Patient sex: F
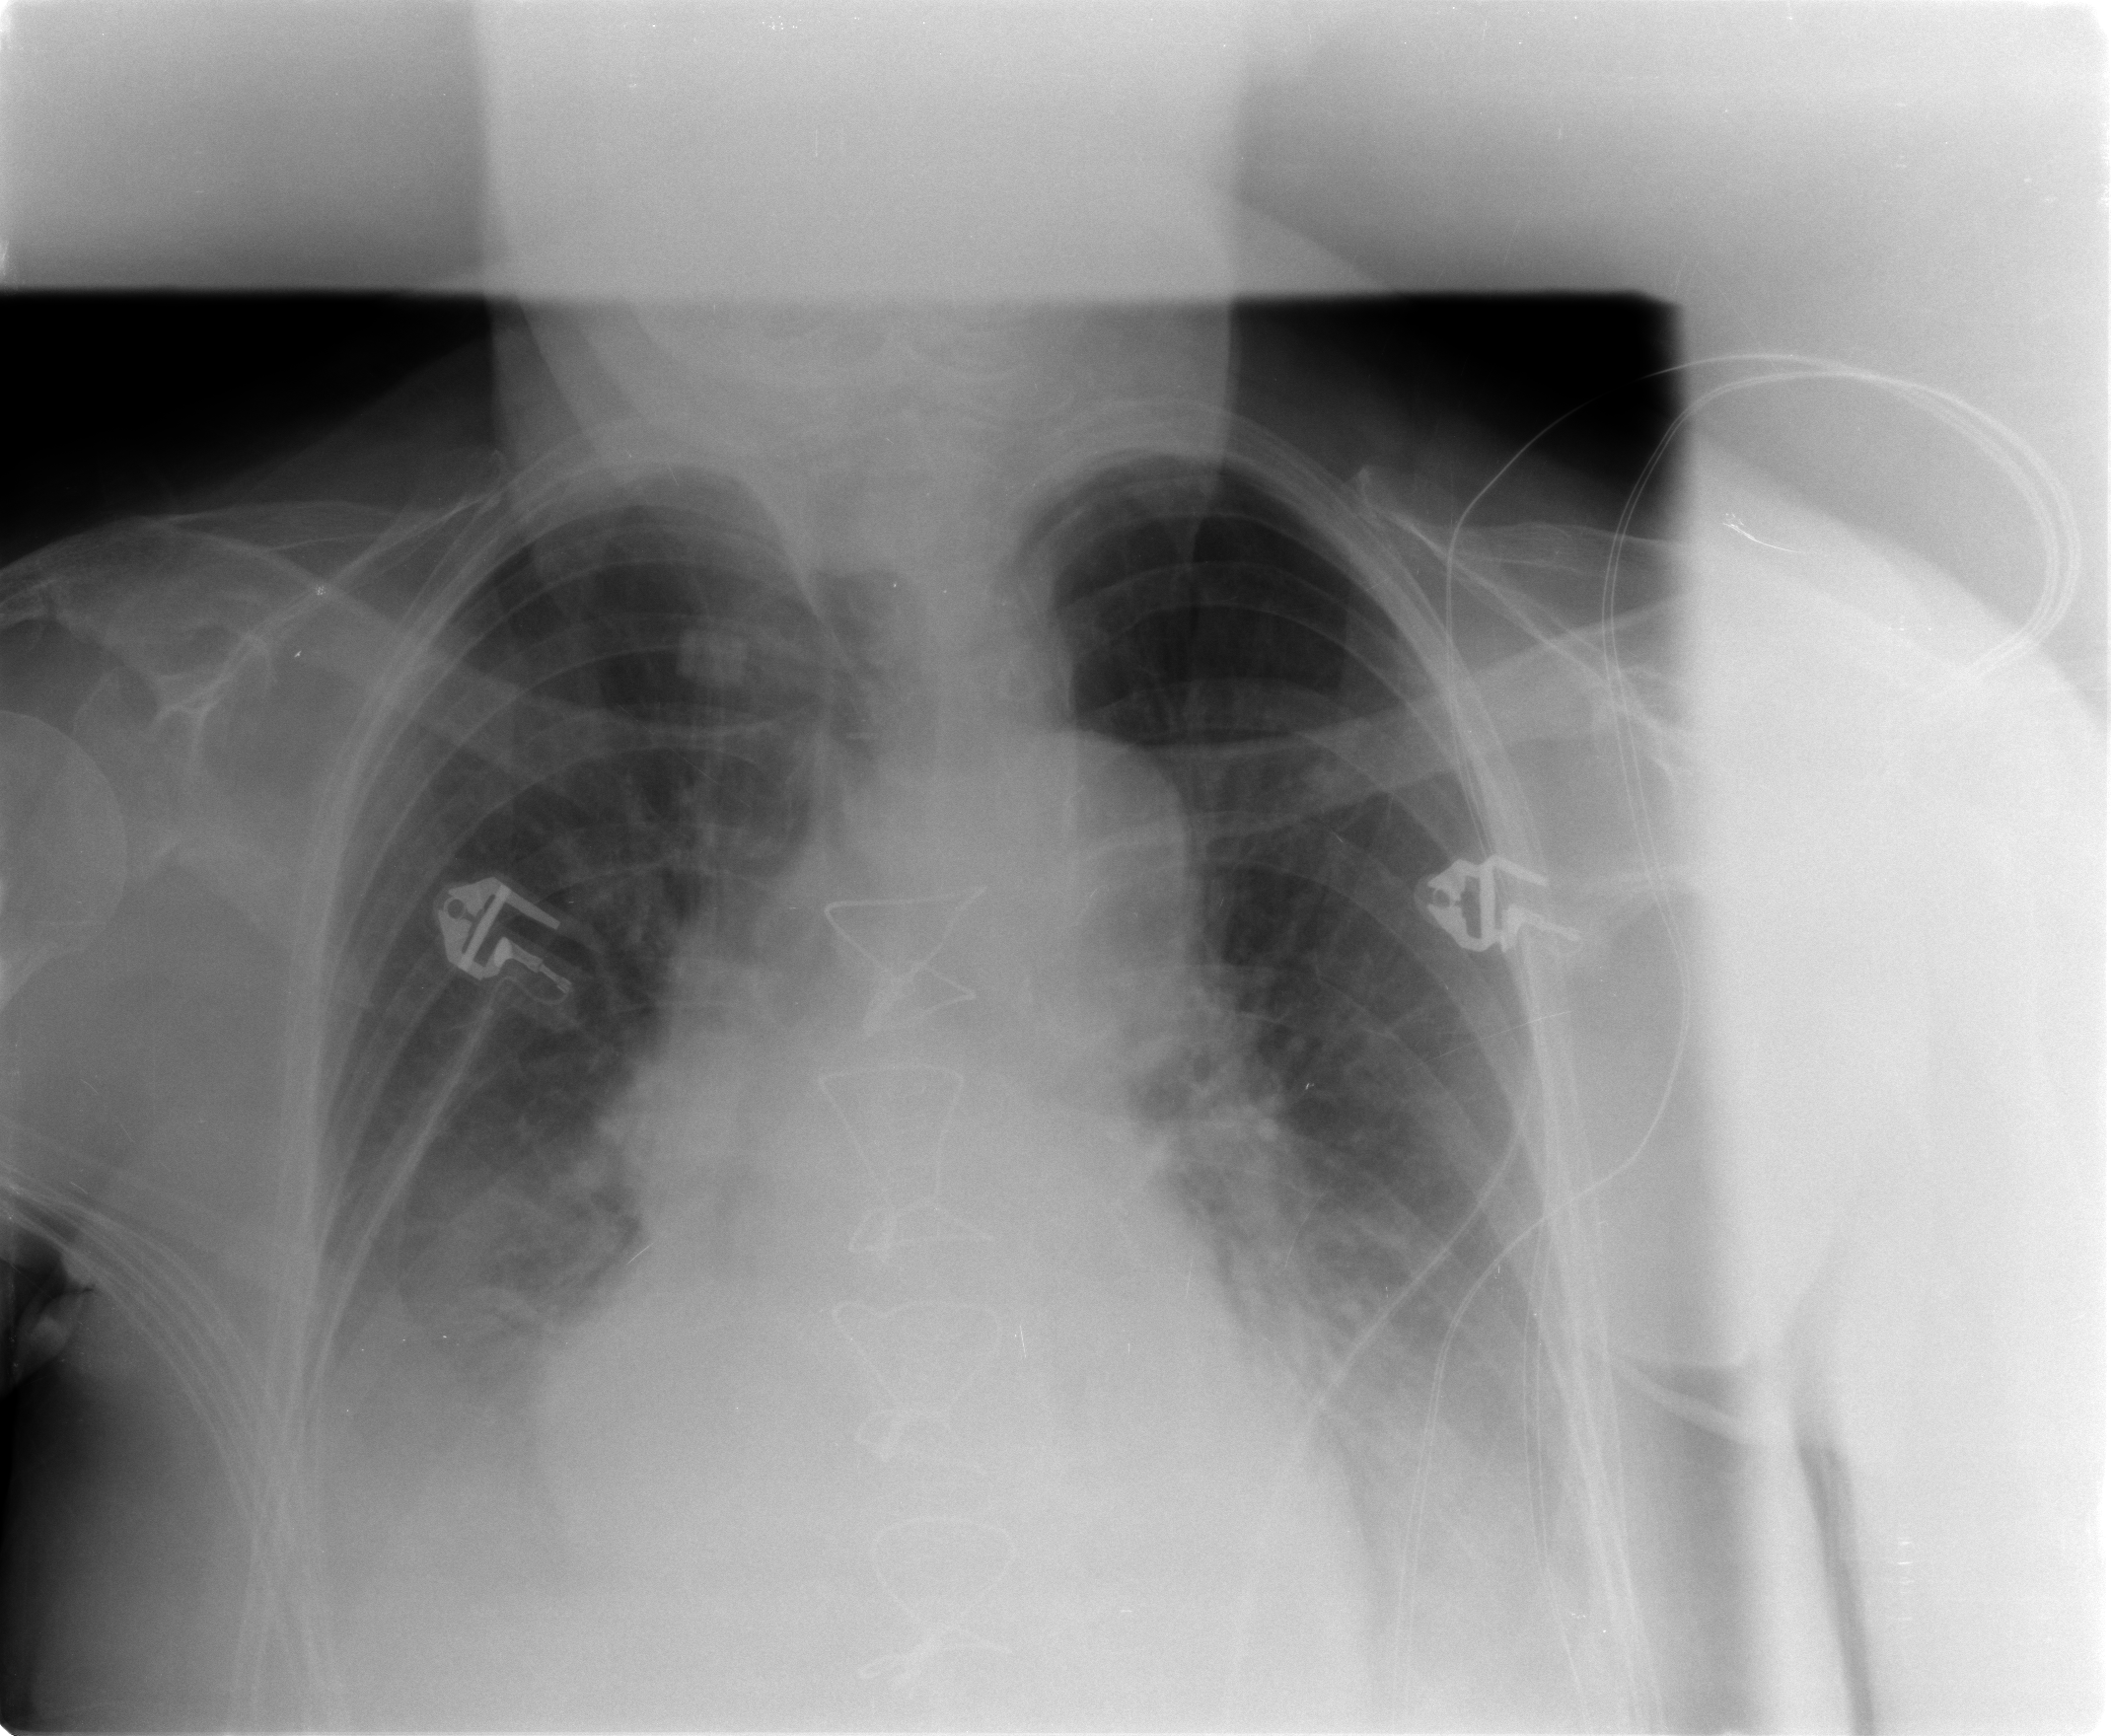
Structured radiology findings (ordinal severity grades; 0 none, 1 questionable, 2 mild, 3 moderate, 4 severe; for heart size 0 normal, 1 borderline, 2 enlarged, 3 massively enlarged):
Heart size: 2
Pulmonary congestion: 1
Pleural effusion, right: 3
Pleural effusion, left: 3
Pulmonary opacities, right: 1
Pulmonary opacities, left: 1
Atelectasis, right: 3
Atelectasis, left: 3